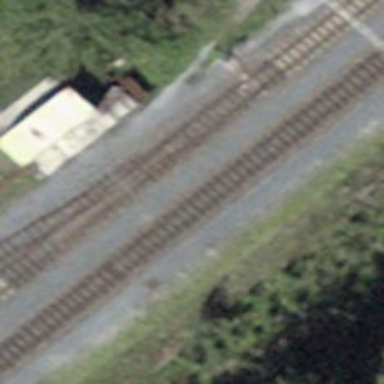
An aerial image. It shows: Railway switch.